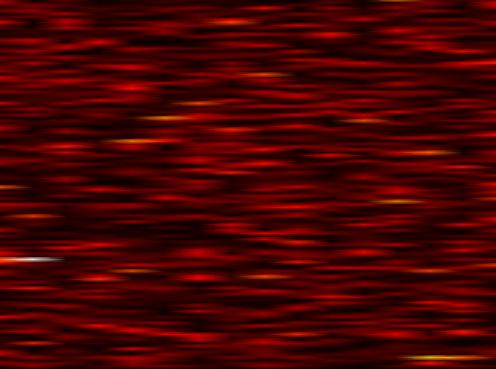
Label: WOLA